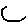
Label: hexagon